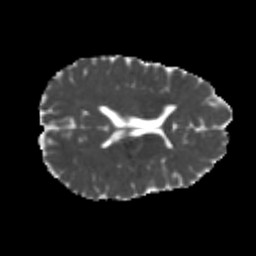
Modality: MD
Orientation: axial
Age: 20
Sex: male
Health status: healthy
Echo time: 0.074 s